Field crop: maize
Growth stage: 2
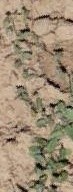
Species: convolvulus